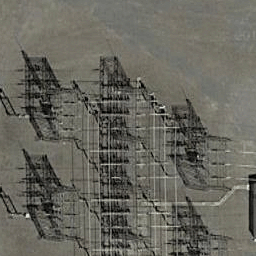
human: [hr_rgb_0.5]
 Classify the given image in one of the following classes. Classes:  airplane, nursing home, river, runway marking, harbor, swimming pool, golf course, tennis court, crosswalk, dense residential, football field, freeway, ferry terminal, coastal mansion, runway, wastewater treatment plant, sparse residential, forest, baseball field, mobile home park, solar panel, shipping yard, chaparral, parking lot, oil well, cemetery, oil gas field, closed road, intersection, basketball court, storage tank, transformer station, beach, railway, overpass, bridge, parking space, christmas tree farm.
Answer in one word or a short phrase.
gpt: transformer station